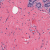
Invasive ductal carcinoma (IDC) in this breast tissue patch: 0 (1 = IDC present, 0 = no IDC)